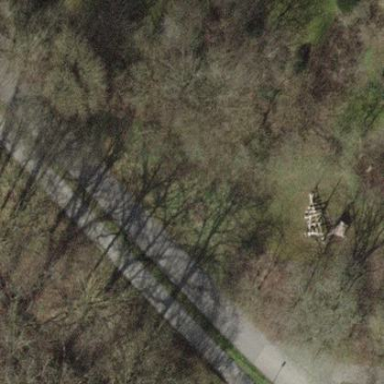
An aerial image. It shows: Playground area for leisure activities on the land.